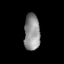
Tissue: lung
Cell type: Epithelial cells
Senescence score: 0.1065
Nuclear area (px): 560
Mean DAPI intensity: 145.204